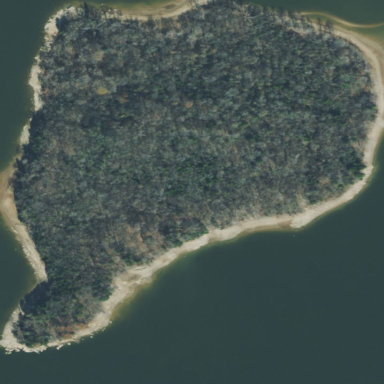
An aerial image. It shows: Island covered with woodland.